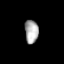
Tissue: lung
Cell type: Endothelial cells
Senescence score: 0.5811
Nuclear area (px): 312
Mean DAPI intensity: 170.644